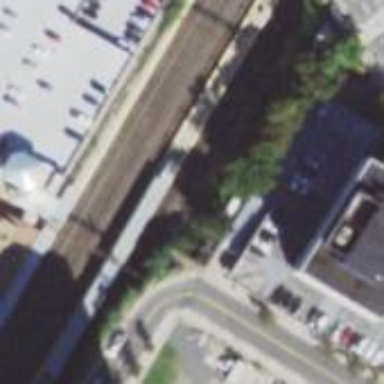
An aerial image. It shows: Platform for public transport and railway services.